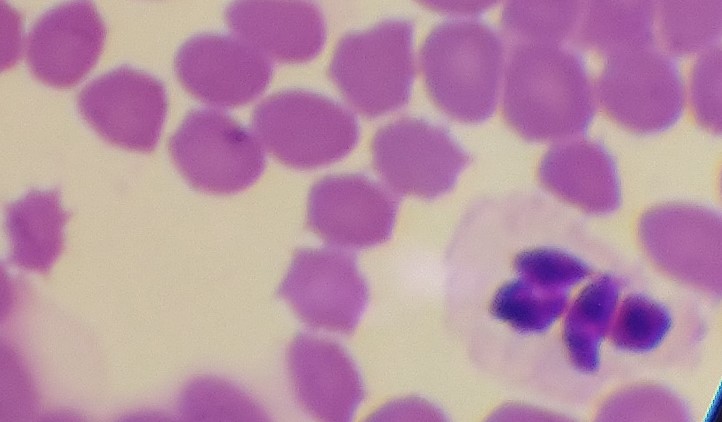
White blood cell type: Neutrophil